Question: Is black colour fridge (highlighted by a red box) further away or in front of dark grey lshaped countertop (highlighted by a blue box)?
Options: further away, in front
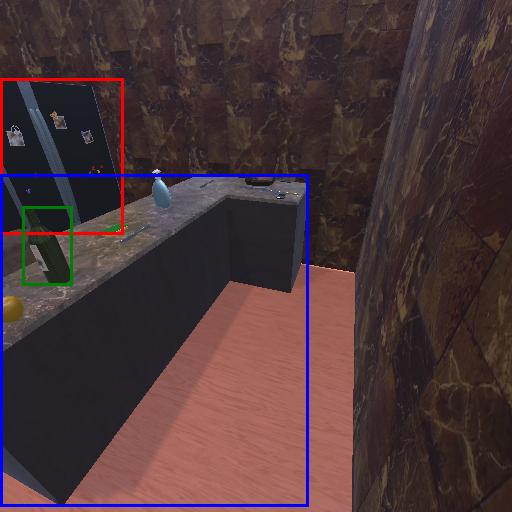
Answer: further away